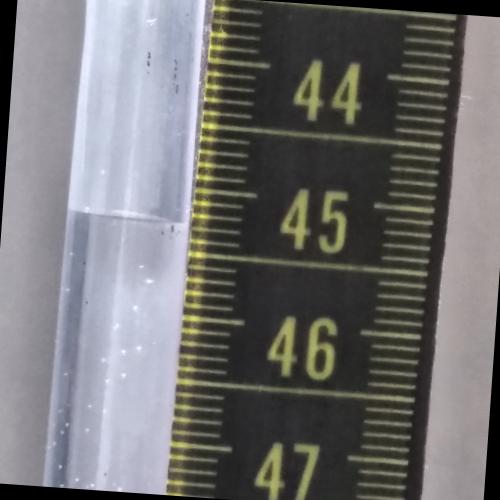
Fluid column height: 45.3 cm